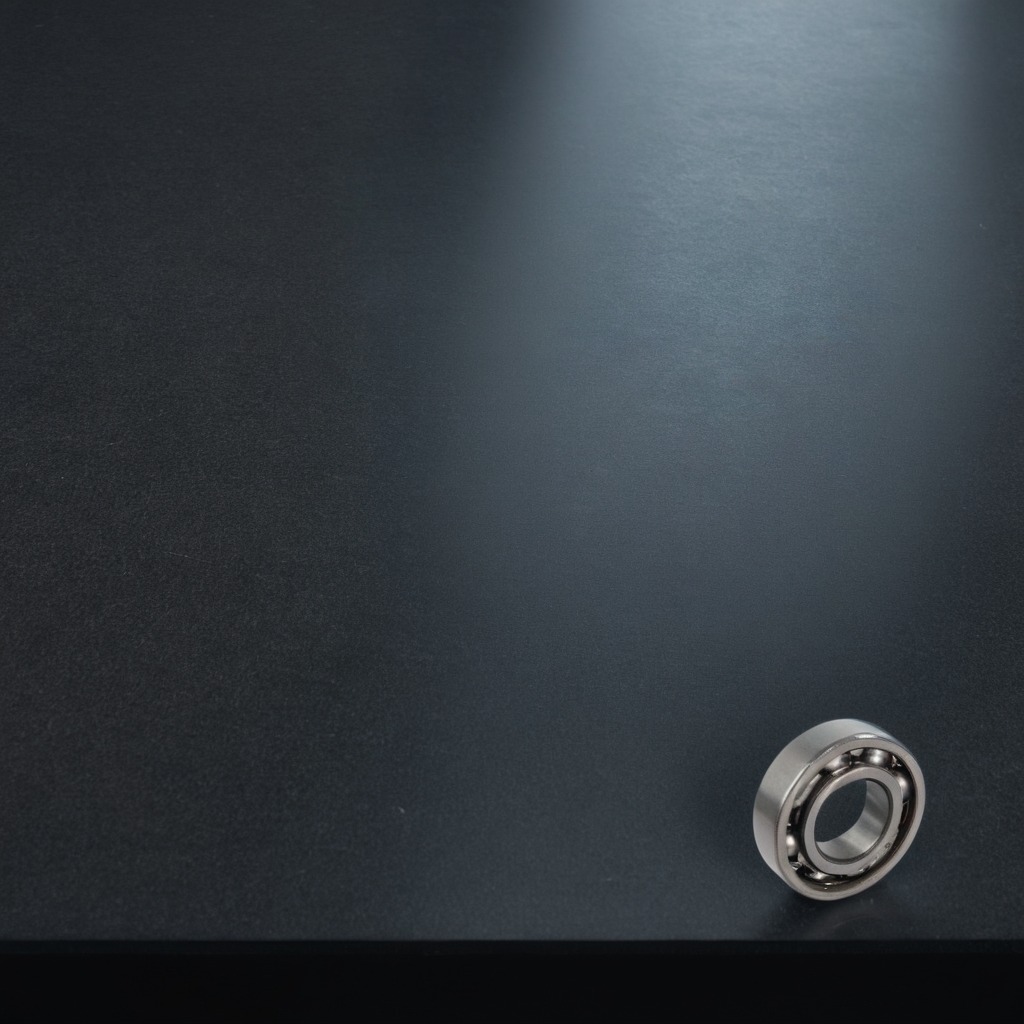
A metal ball bearing is lying on the clean granite table inside a workshop at night.